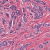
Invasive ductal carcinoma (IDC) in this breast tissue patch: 1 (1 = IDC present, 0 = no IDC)